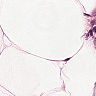
Metastatic tissue present: no